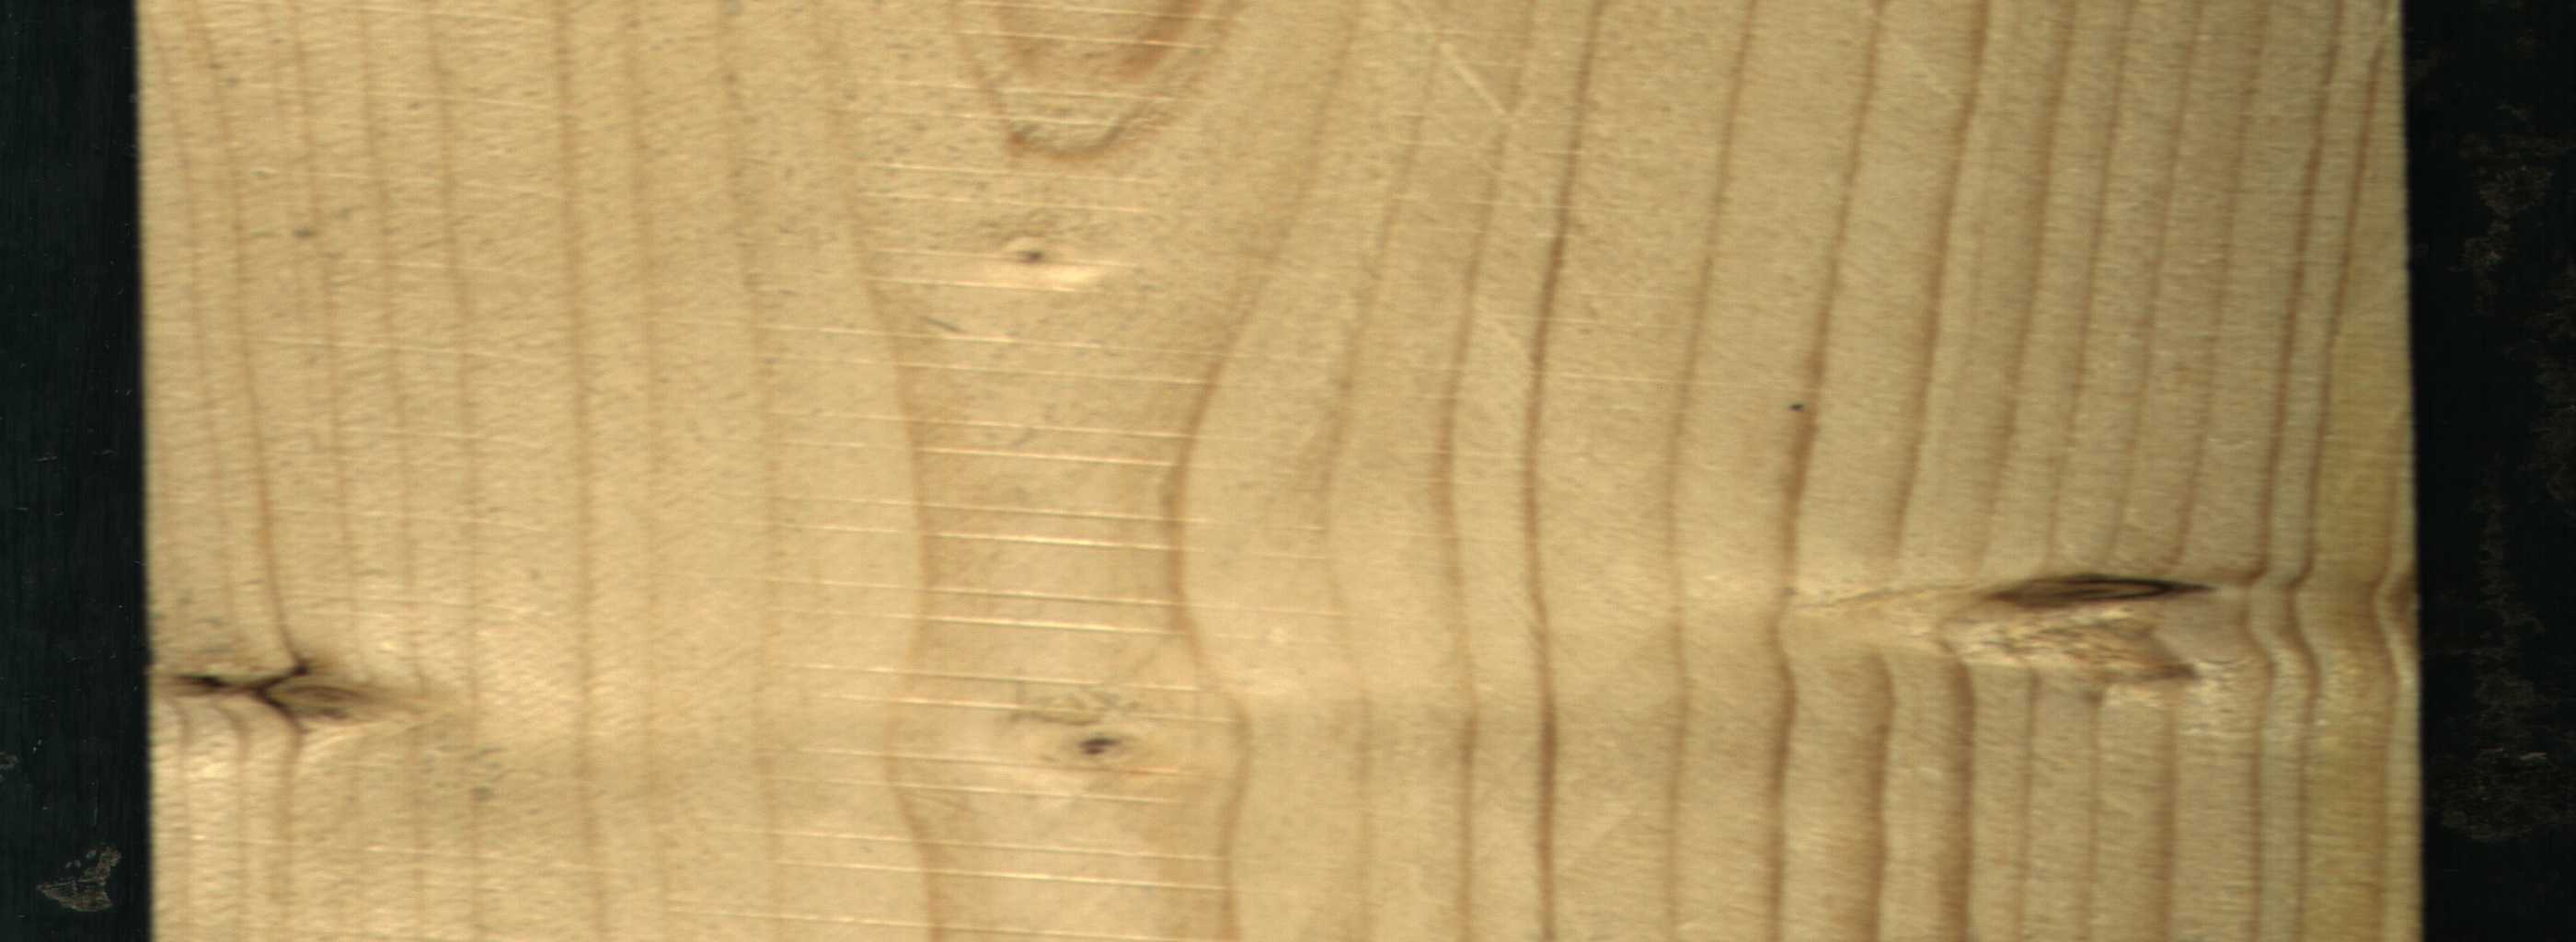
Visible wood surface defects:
Dead_Knot
Dead_Knot
Live_Knot